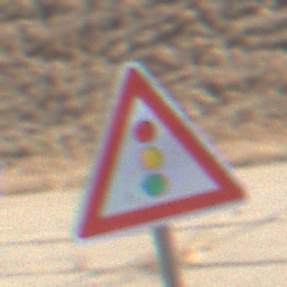
Verkehrszeichen: Lichtzeichenanlage
Umgebung: Outdoor, RoadRail
Tageszeit: Midday
Wetter: Clear
Licht: Natural
Jahreszeit: Summer
Kontrast: HighContrast